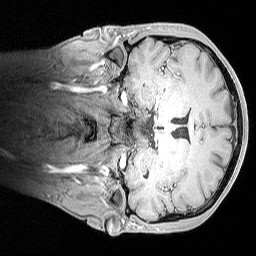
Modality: MP2RAGE
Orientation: coronal
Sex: male
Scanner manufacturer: siemens
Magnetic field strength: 3 T
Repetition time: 5 s
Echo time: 0.00292 s